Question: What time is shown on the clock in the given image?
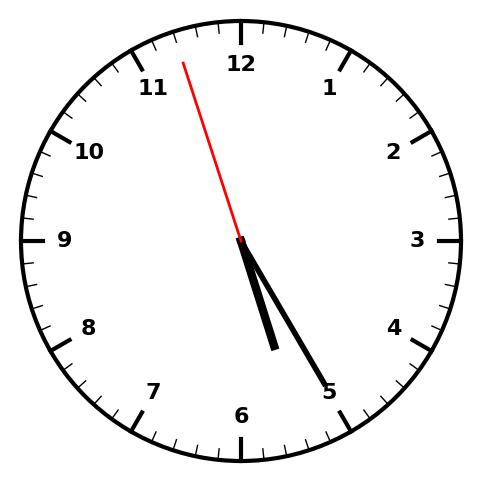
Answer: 05:24:57